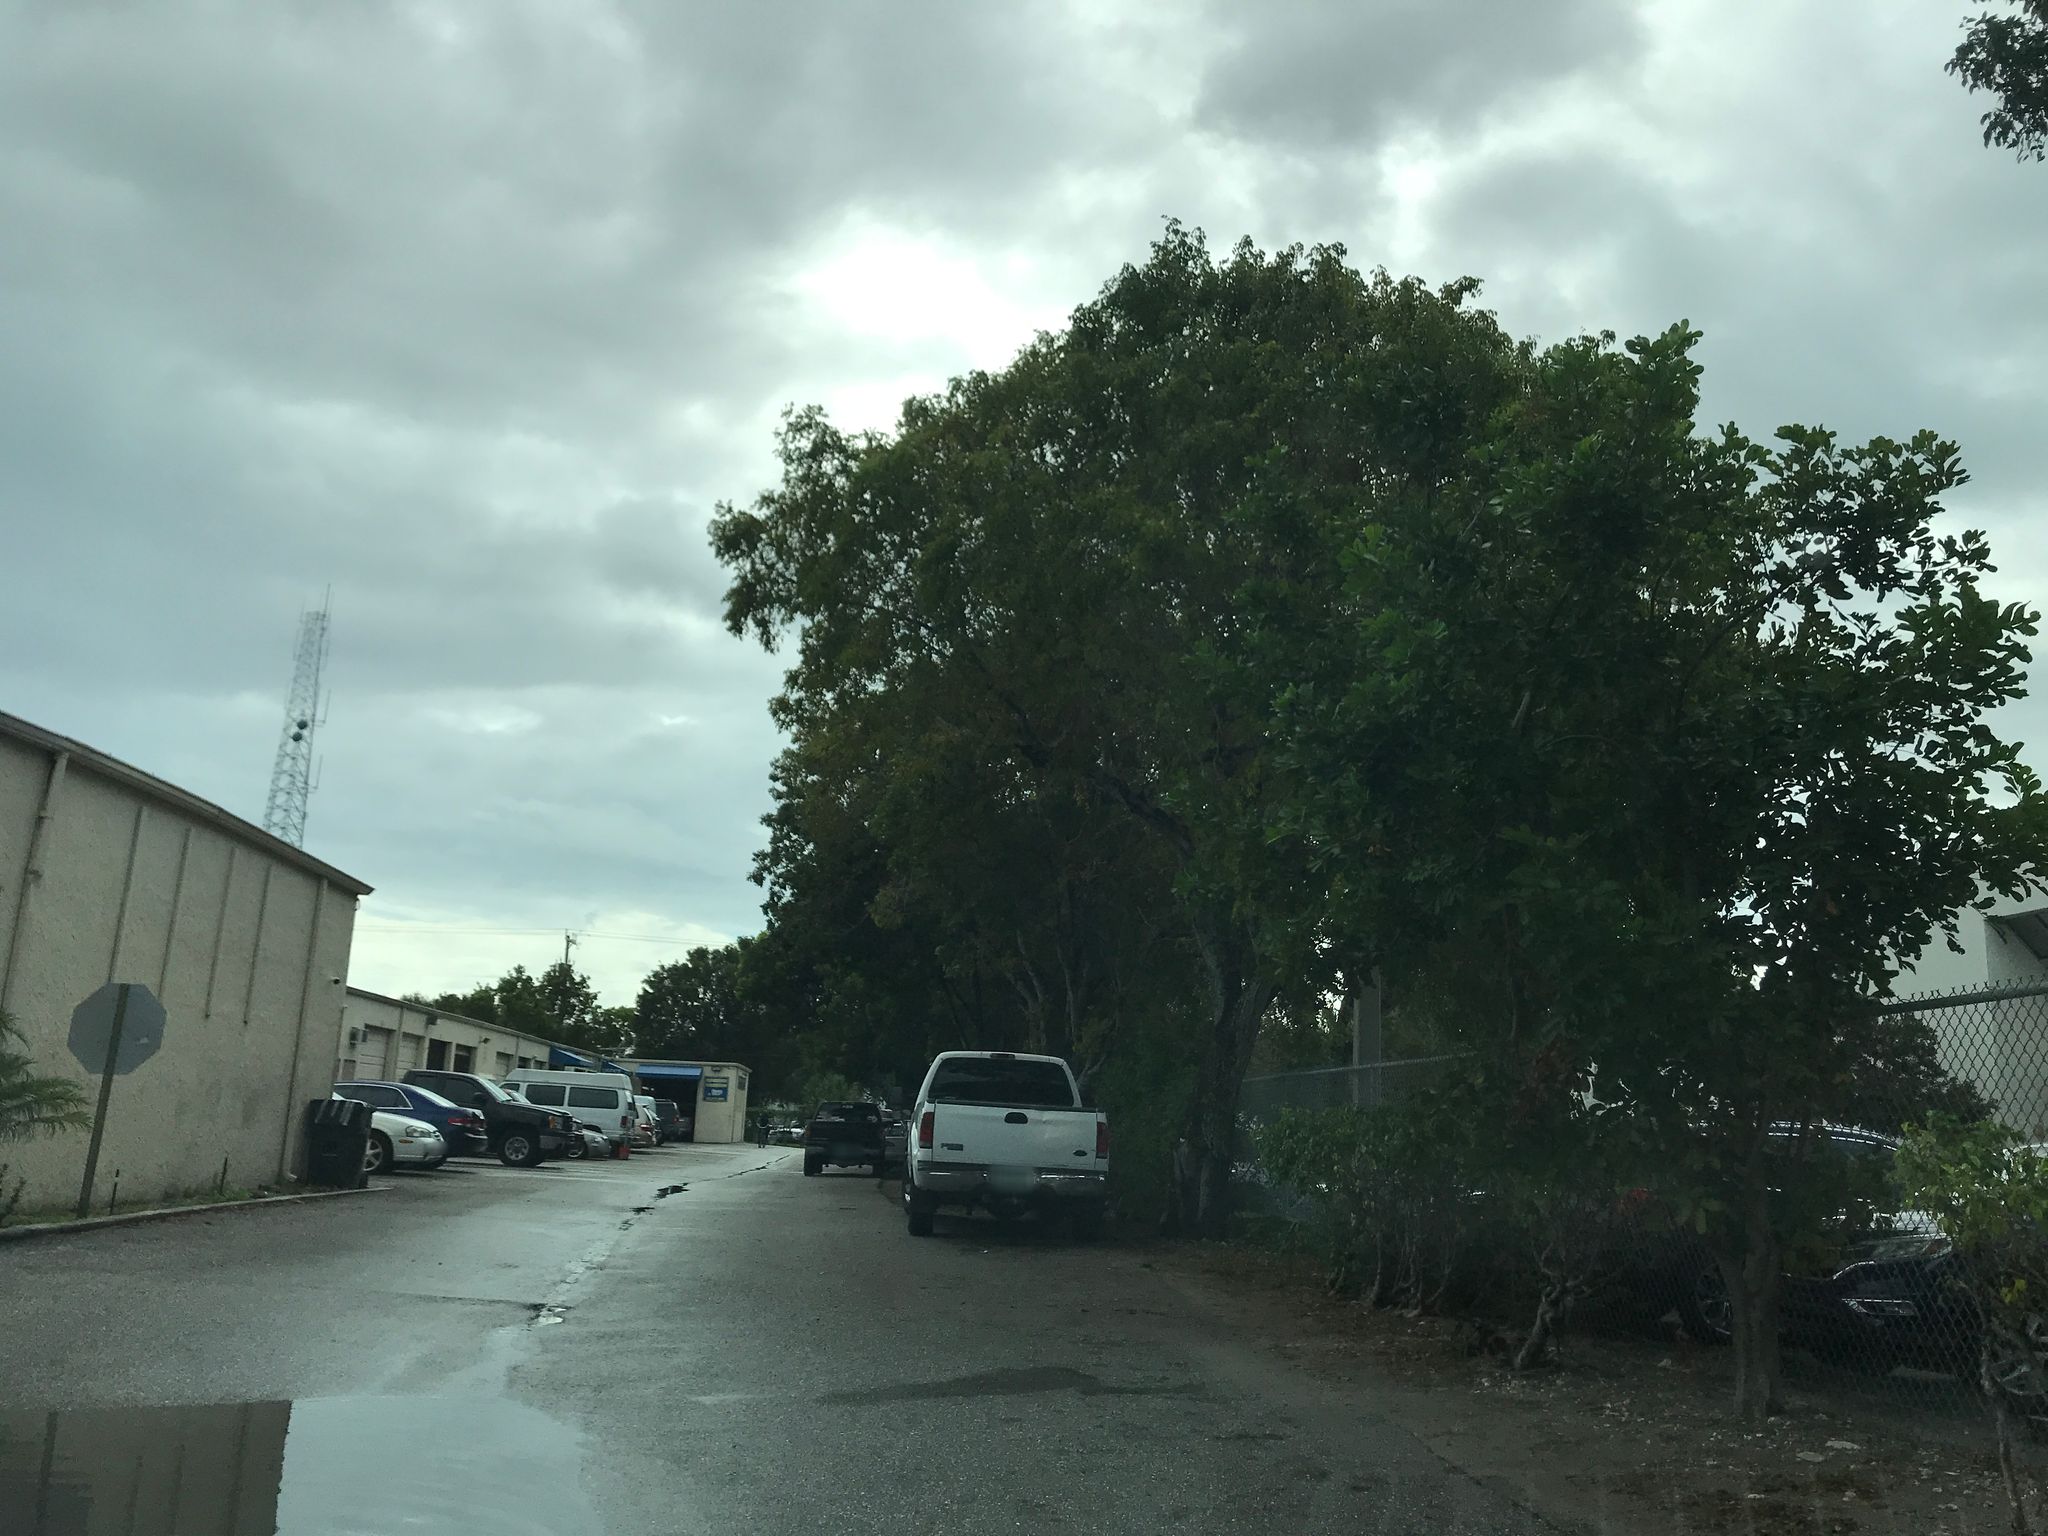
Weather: cloudy
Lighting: day
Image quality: good
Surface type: driving surface
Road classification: residential
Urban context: urban centre
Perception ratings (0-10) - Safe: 1.86, Lively: 0.8, Beautiful: 4.84, Boring: 3.64, Depressing: 8.75, Wealthy: 1.68